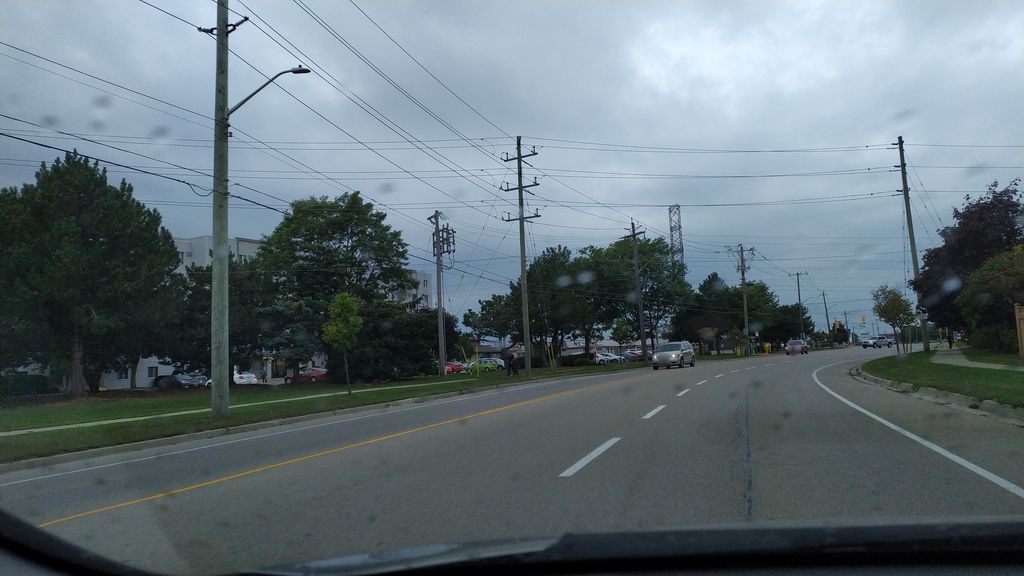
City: kitchener-waterloo